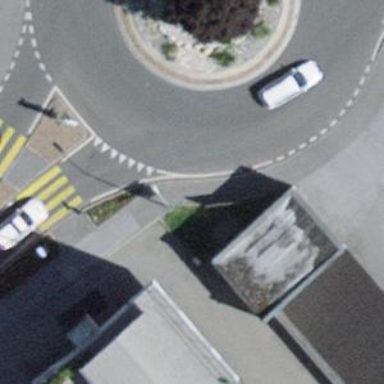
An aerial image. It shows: Tertiary road with asphalt surface leading to roundabout junction.